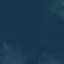
Land use / land cover class: SeaLake